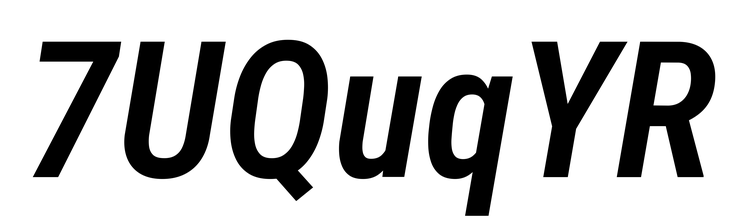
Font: Roboto-Italic_Condensed_SemiBold_Italic